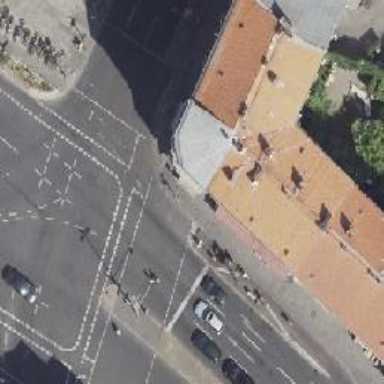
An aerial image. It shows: Cycle track with kerb separating it from the road.